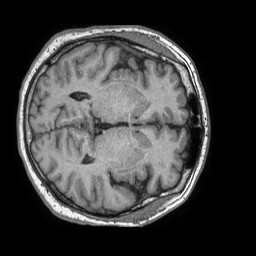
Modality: T1w
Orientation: axial
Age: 54
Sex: male
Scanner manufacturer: philips
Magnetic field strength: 1.5 T
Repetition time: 0.007562 s
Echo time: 0.003461 s